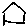
Label: hexagon